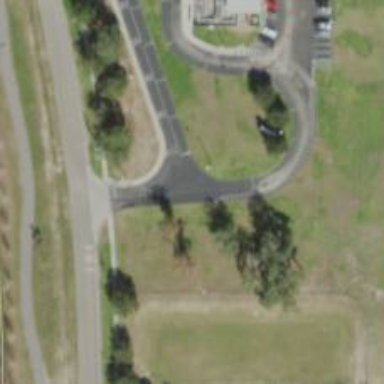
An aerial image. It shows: Driveway.